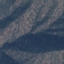
Label: HerbaceousVegetation